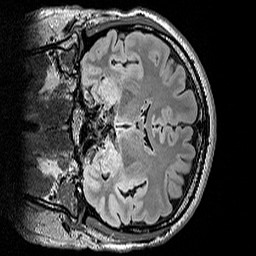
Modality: FLAIR
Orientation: coronal
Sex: male
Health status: ill
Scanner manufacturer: siemens
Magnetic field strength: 3 T
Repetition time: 5 s
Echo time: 0.388 s